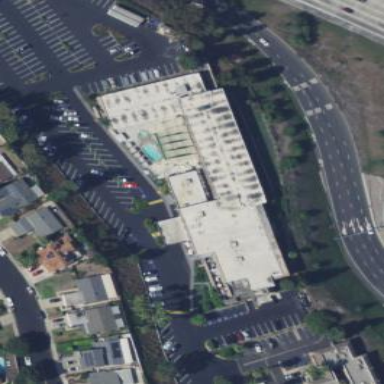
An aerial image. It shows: Hotel building.